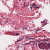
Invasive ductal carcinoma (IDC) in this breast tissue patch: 0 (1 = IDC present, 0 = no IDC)